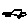
Label: car